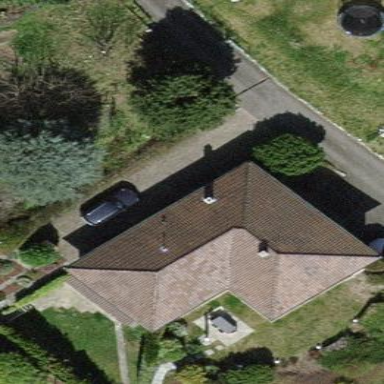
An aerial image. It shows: Simple and straightforward house.